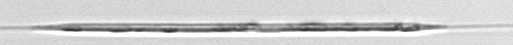
Label: Rhizosolenia